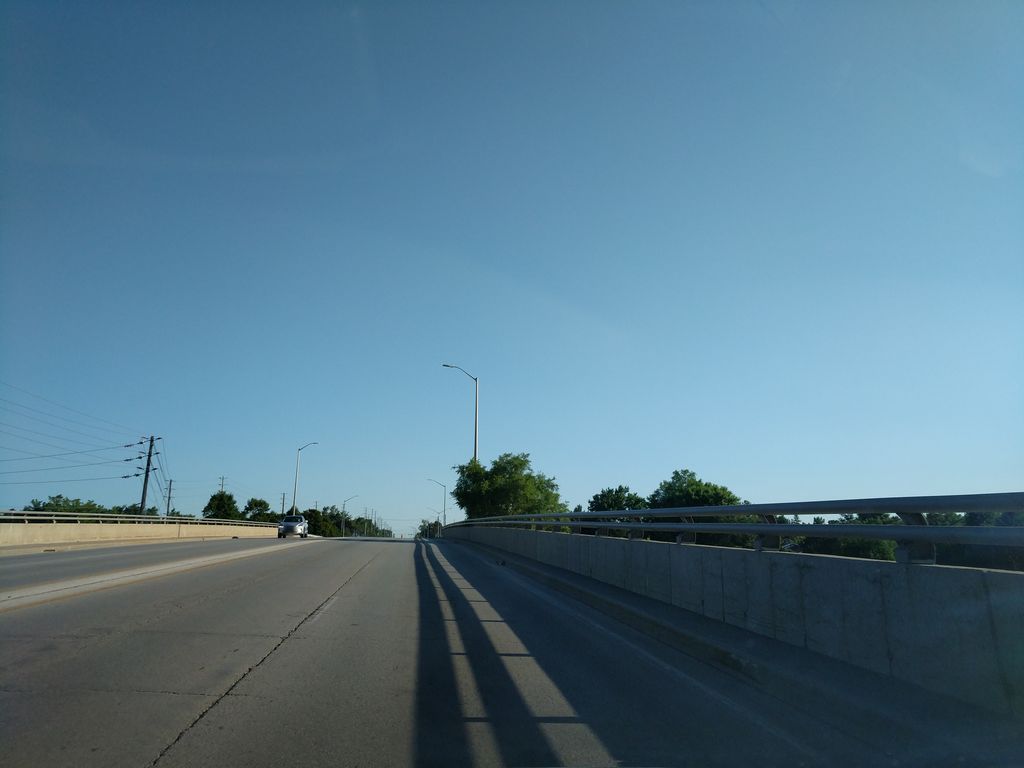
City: toronto